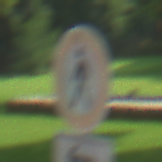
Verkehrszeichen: VerbotFussgaenger
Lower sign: RichtungsangabeDurchPfeile2
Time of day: MorningAfternoon
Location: Outdoor (Urban)
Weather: PartlyCloudy
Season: NotSpecified
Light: Natural